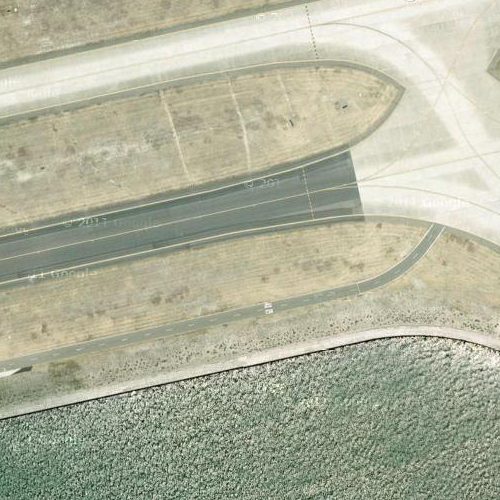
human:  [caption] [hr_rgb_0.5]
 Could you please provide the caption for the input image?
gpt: Some runways with white mark lines on while a river beside .

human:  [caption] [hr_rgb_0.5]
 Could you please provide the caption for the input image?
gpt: There are some runways with white mark lines on while a river beside .

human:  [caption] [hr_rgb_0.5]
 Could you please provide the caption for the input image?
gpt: There is a river beside some runways .

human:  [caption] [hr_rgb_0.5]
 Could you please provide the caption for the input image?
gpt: A river with deep green water are beside some runways .

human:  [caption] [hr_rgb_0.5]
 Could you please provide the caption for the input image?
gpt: Some straight runways with white mark lines on while a river beside .